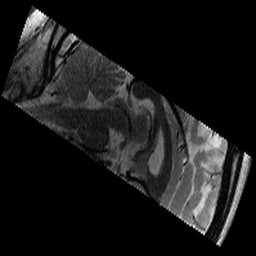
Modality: T2w
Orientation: sagittal
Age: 13
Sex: male
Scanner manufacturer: siemens
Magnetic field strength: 3 T
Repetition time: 8.46 s
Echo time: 0.067 s